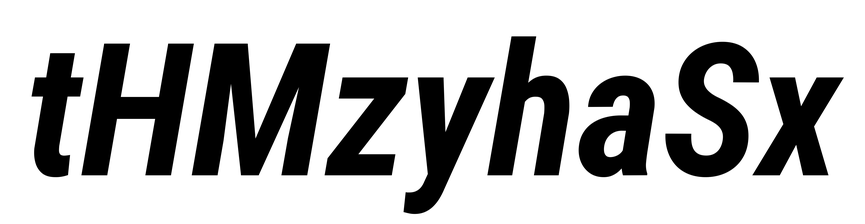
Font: Roboto-Italic_Condensed_Bold_Italic